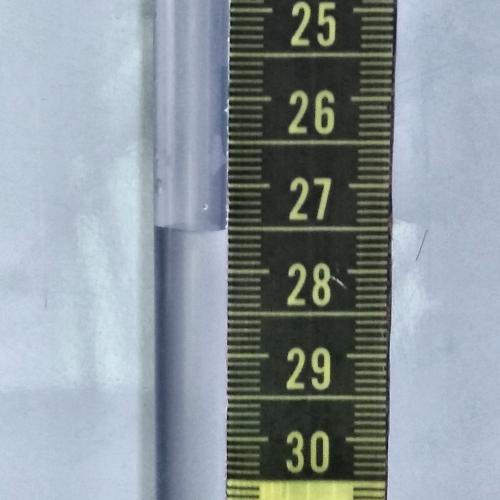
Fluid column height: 27.5 cm